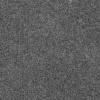
Atmospheric dust classification: dusty